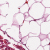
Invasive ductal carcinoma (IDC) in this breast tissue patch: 0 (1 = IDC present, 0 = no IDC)